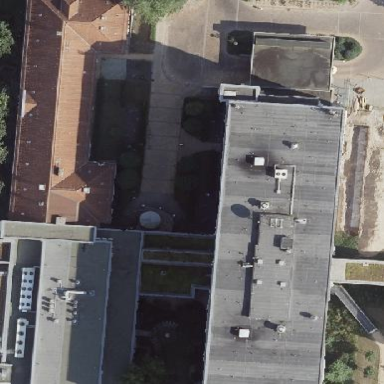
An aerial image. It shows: Grey building.